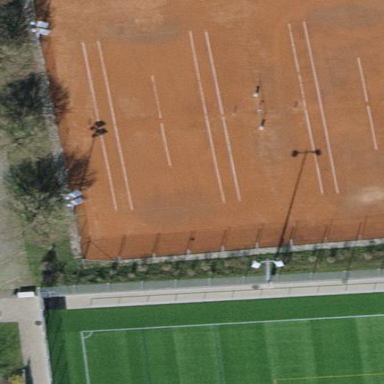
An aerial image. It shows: Tennis court in leisure pitch.